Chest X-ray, PA view. Patient: 64 years old, sex M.
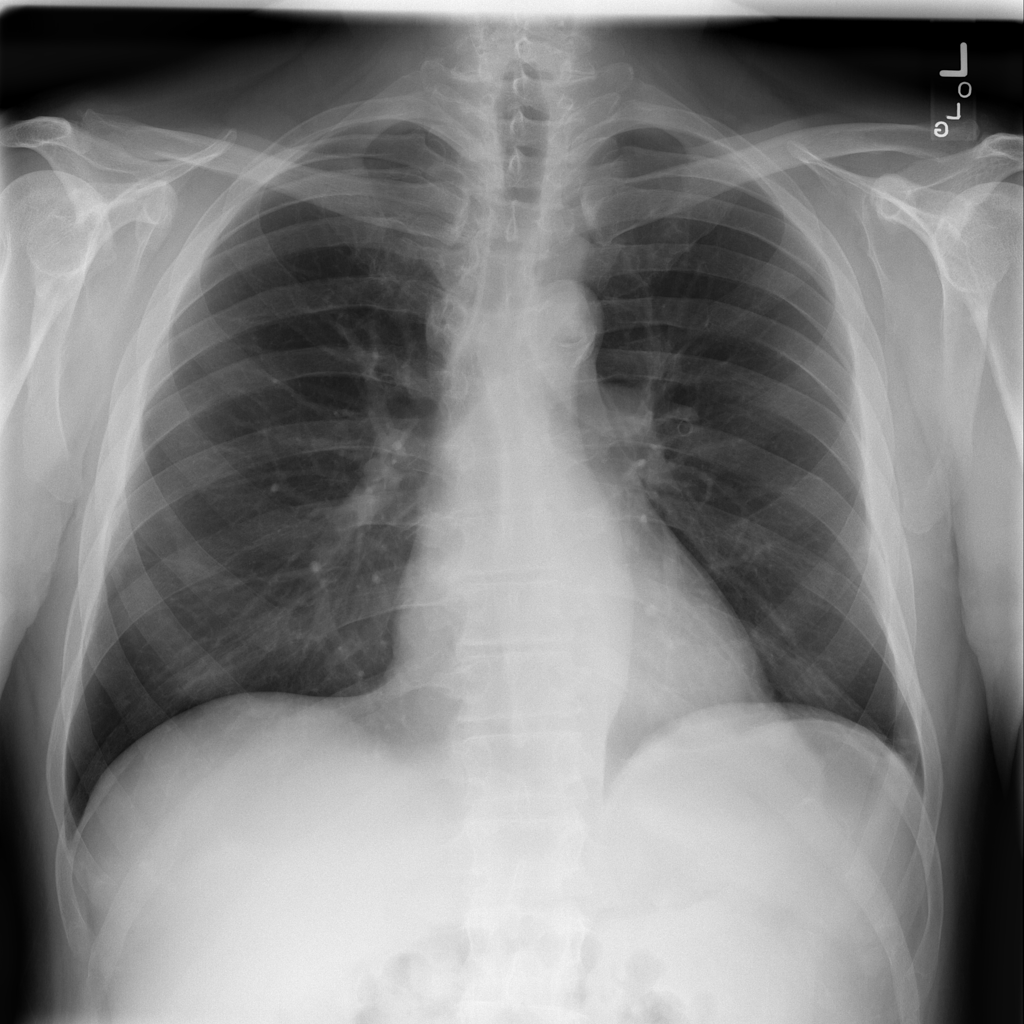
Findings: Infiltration